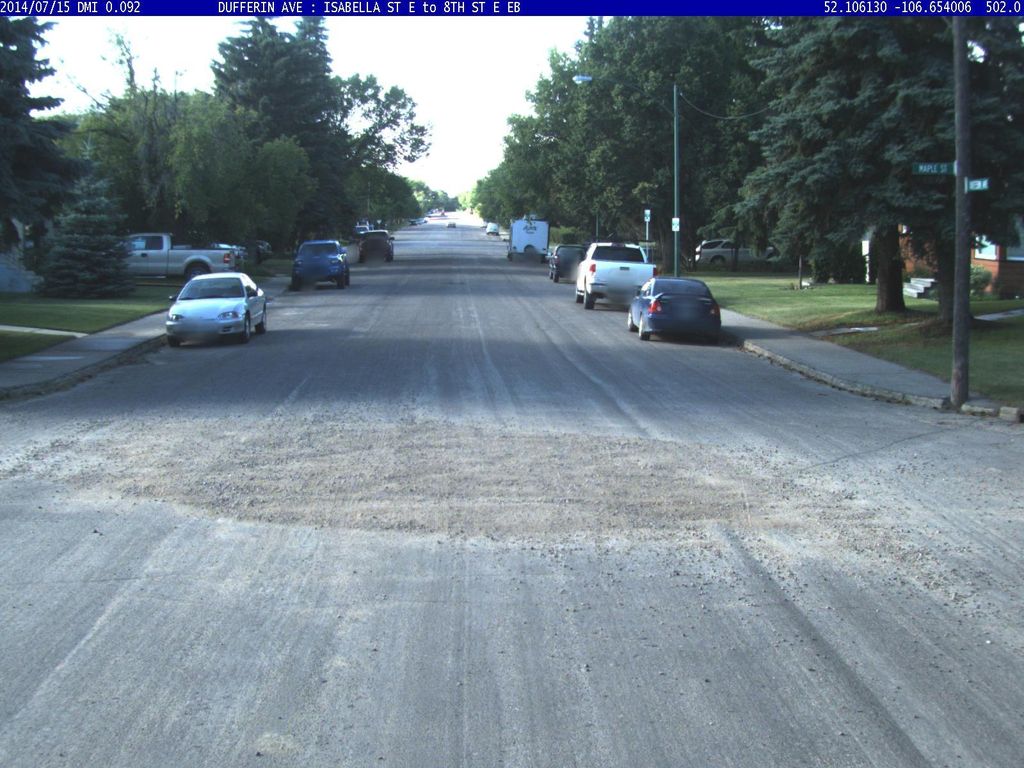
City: saskatoon